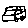
Label: car